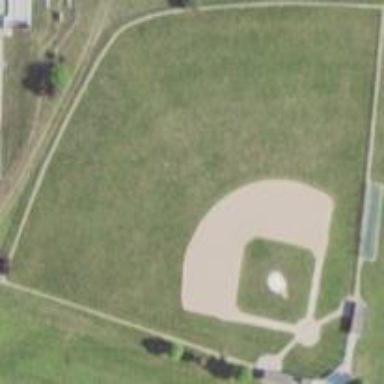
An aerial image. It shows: Baseball pitch for leisure and sports activities.